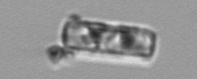
Label: Guinardia_delicatula